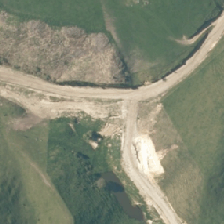
Land cover: harvested_forest